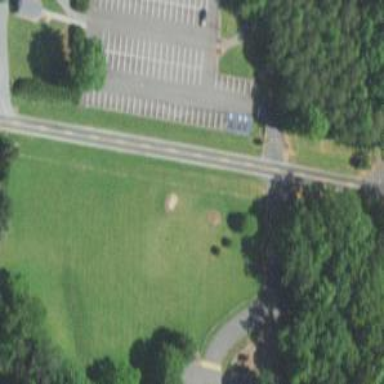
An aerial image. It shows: Disc golf hole.